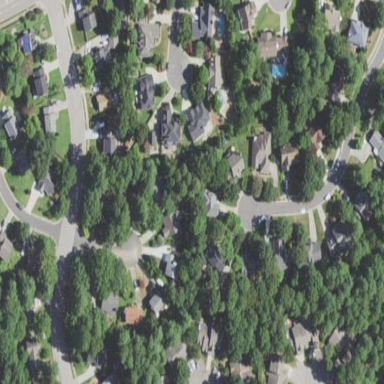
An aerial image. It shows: Residential neighbourhood.